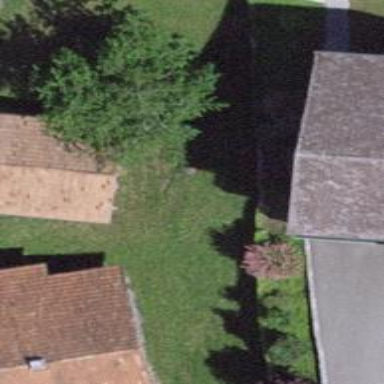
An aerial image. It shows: Stable.